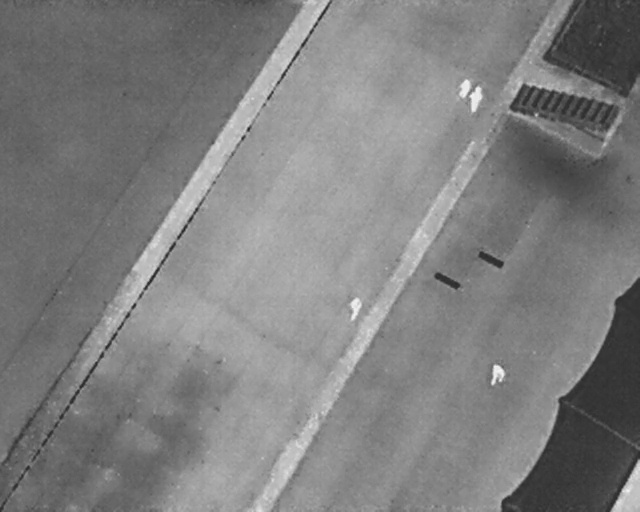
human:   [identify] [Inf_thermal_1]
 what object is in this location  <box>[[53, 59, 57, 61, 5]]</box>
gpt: <ref>1 large person at the center</ref>

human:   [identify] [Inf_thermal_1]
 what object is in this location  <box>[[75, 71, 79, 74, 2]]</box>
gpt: <ref>1 large person at the bottom right</ref>

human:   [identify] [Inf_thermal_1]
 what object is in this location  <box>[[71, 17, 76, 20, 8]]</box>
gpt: <ref>1 large person at the top right</ref>

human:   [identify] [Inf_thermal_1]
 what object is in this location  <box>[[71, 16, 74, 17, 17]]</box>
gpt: <ref>1 medium person at the top right</ref>